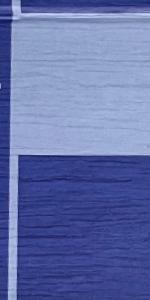
Label: Empty